Question: I created an Android project from Android Studio Bumblebee and I am trying to integrate Firebase into it. As per the documentation from Firebase, I should add some project level and module level dependencies which are shown below.

When I go to my project level Gradle file it is something like this:
'''
plugins {
id 'com.android.application' version '7.1.2' apply false
id 'com.android.library' version '7.1.2' apply false
id 'org.jetbrains.kotlin.android' version '1.6.10' apply false
}
task clean(type: Delete) {
delete rootProject.buildDir
}
'''
So my question is, where should I add these dependencies?
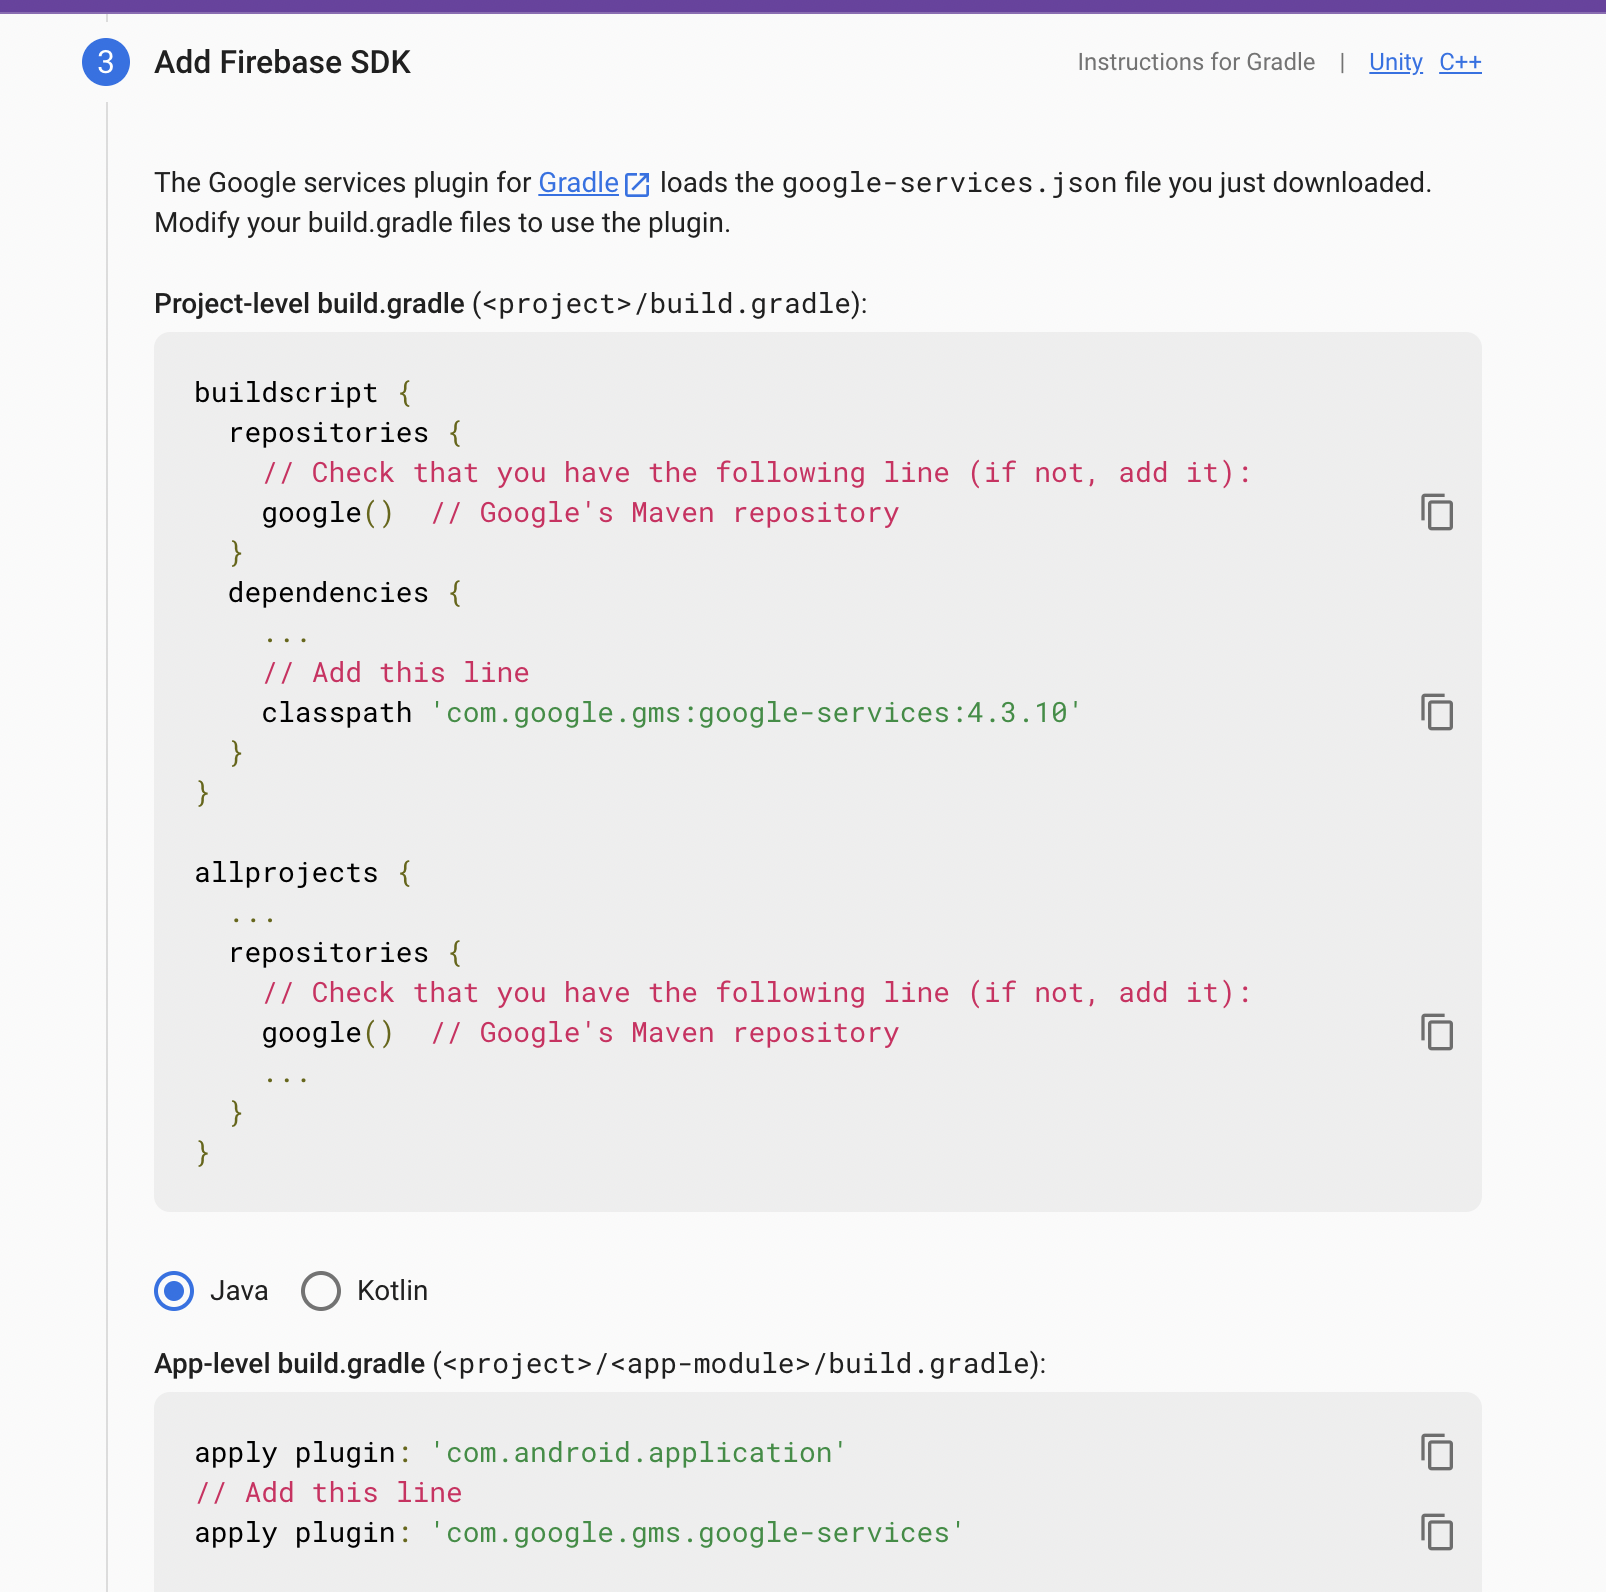
Answer: Solved it by adding build script in the top
'''
buildscript {
dependencies {
classpath 'com.google.gms:google-services:4.3.10'
}
}
// Top-level build file where you can add configuration options common to all sub-projects/modules.
plugins {
id 'com.android.application' version '7.1.2' apply false
id 'com.android.library' version '7.1.2' apply false
id 'org.jetbrains.kotlin.android' version '1.6.10' apply false
}
task clean(type: Delete) {
delete rootProject.buildDir
}
'''
and the 'google()' repositories mentioned can be excluded as its there by default.